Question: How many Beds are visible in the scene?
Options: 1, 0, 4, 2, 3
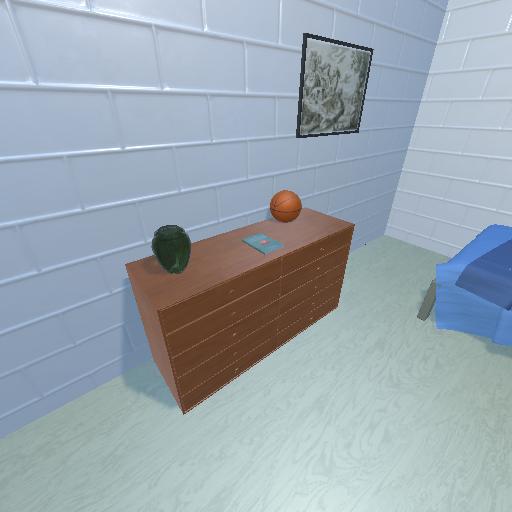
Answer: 1